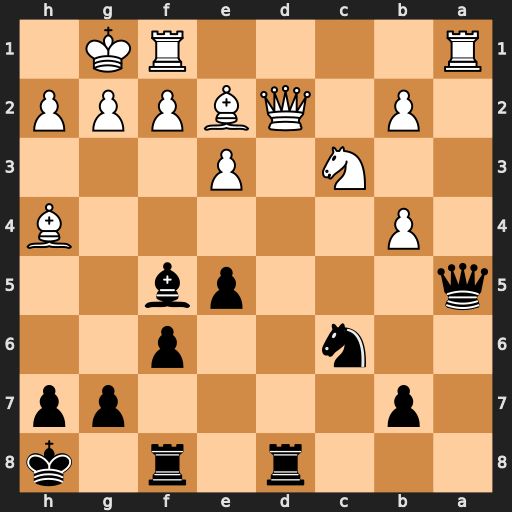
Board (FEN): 3r1r1k/1p4pp/2n2p2/q3pb2/1P5B/2N1P3/1P1QBPPP/R4RK1
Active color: b
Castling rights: -
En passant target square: -
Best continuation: Qxa1 Rxa1 Rxd2